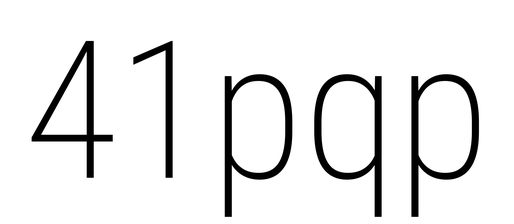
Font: Roboto_Condensed_ExtraLight